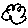
Label: cloud